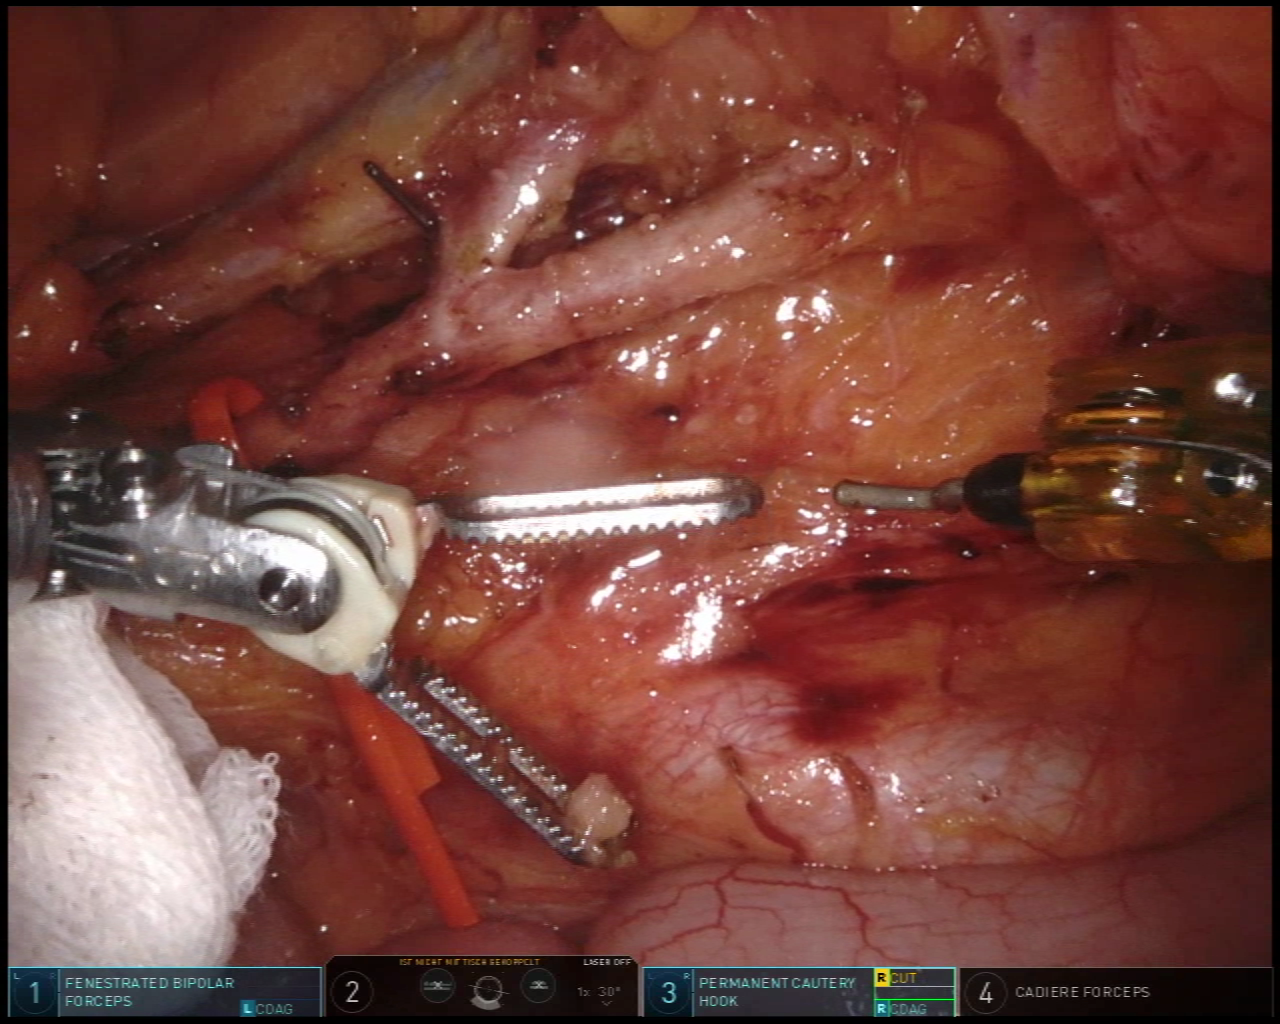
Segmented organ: intestinal_veins
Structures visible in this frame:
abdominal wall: no
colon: no
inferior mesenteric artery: yes
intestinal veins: yes
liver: no
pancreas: no
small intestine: yes
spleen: no
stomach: no
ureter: no
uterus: no
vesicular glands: no